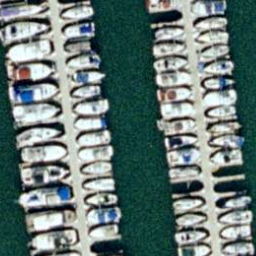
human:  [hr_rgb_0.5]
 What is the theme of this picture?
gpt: harbor